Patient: sex M, age 50
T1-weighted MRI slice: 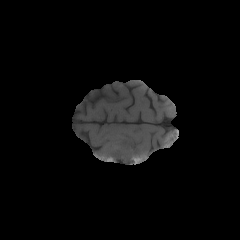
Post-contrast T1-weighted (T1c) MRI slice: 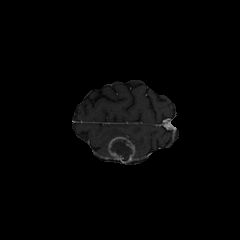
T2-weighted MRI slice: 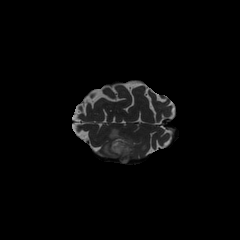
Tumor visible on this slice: yes
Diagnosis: Glioblastoma, IDH-wildtype
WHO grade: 4